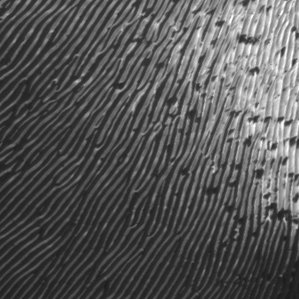
Label: frost